Question: I plan on having to split up the Geometry object into a series of simpler shapes, and combine their centroids using this formula:

Mathematical details of this formula can be found in <URL>.
Don't be suprised if my view of the mathematics is incorrect. I haven't done any complex math past trigonometry, and I've never had to deal with Greek letters. I think I understand this one pretty well, but please just let me know if I've got it wrong.
: the centroid of a gometric shape or prism is not just the middle of the shape. It is the center of gravity, or center of mass. I assume that Geometry objects can encapsulate 3D prisms as well, so I may have to take this into account in the future, but for now I'm focusing on 2D Geometries only. For a 2D shape you have to imagine it being a stiff piece of paper with a given shape, and the centroid would be the point at which this piece of paper would balance on a needle.
The first problem I'm faced with is that I need to find a way to accurately split any given Geometry object into simple-enough shapes, so this formula can work correctly. Does anyone have any ideas how this might be accomplished? Or is there a better procedure that will still work universally?
The second problem I'm faced with is that after the geometry is split up, how do I go about finding the centroid of each piece? Each type of simple shape (triangle, quadrilateral, semicircle, etc) has its own centroid formula. Is there a way for me to figure which type of shape each piece is?
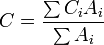
Answer: Tesselation or discretization of arbitrary 2D planar shapes is a common problem in finite element analysis. It's commonly done with planar triangles or quadrilaterals. Try a Google search on <URL> formula that you cited.
Something like <URL>. You'd have to supply the raw geometry for the body in question, of course.
You've a long row to hoe yet. You'll have to do all of the following:
1. Find an auto meshing program and learn how to input the geometry for your 2D shape.
2. Run the auto mesher and get a mesh output which will consist of all the 2D points in space and the connectivities of all the triangular and quadrilateral elements.
3. Write a program to read in the mesh and calculate the area and centroid of each element.
4. Plug those values into the formula you cited to calculate the centroid of your original 2D shape. This means looping over all the elements and accumulating the areas an the products of the (x,y) coordinates of each element centroid and its area.
5. Once you have an answer, you need to check convergence. You do this by refining your mesh by making the elements smaller and recalculating. You know you've converged when you refine the mesh and the answers change by less than a small tolerance (5% or whatever you're willing to tolerate).
It's still a fair amount of work.
UPDATE: <URL> looks quite good, and it's open source.